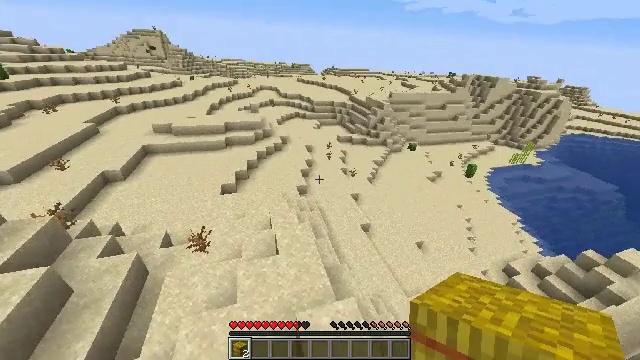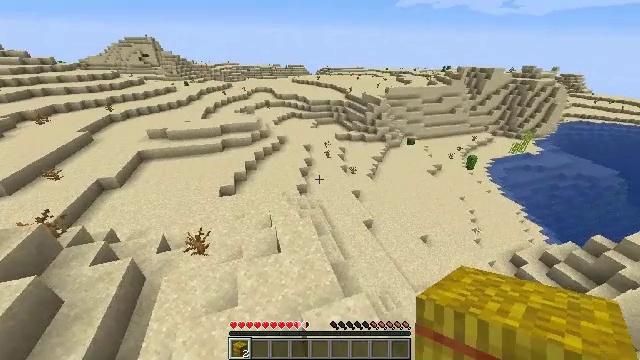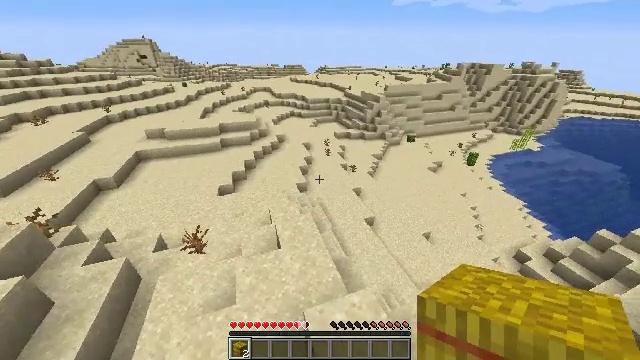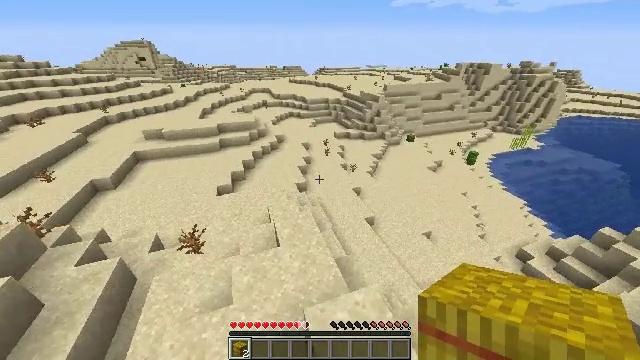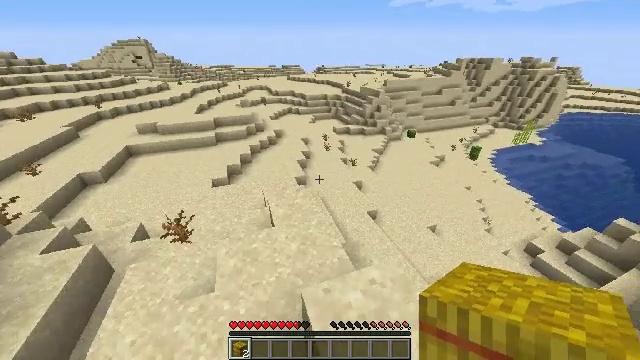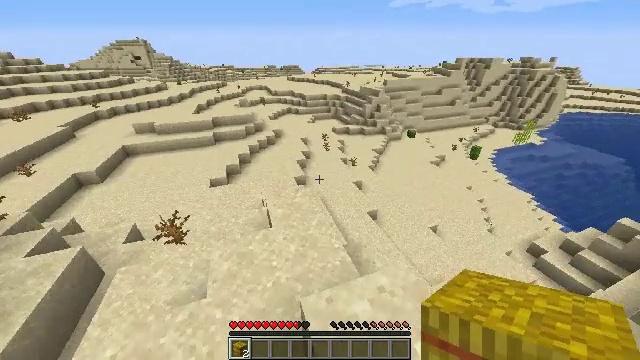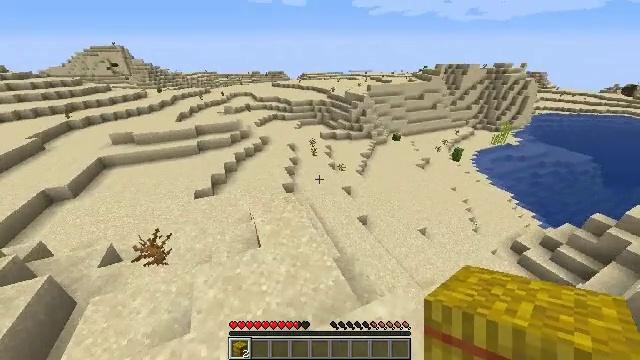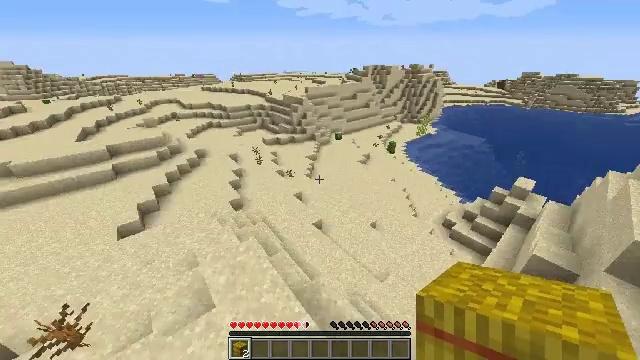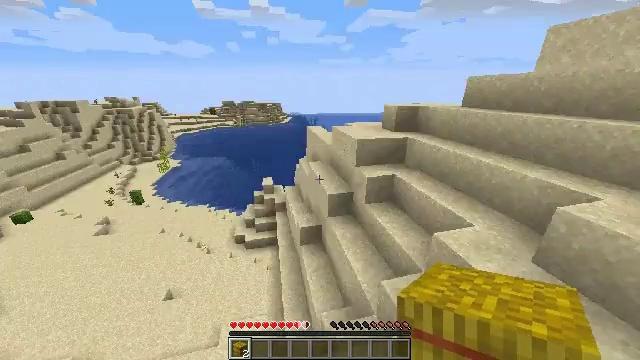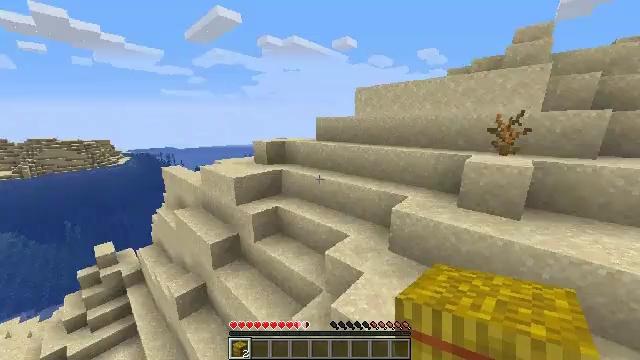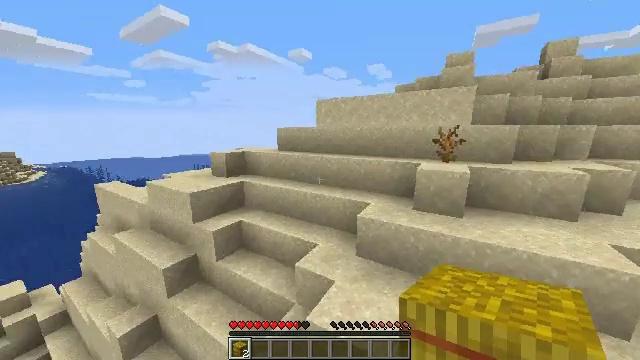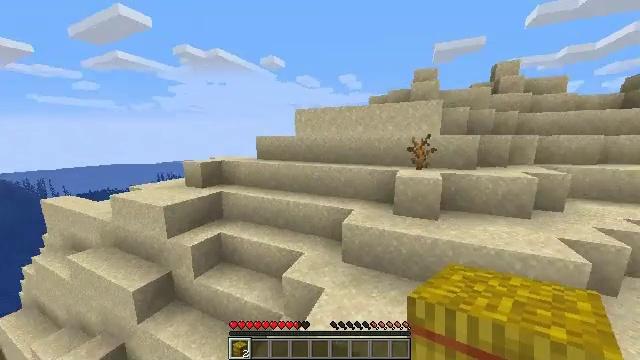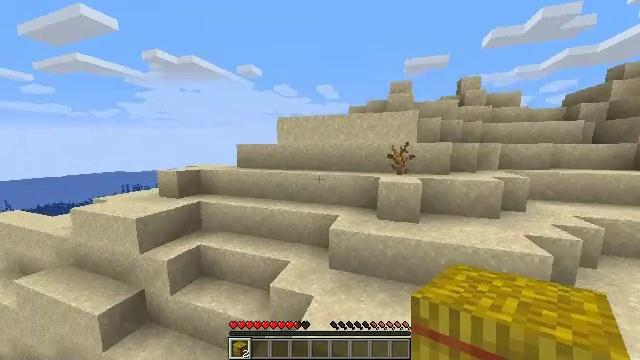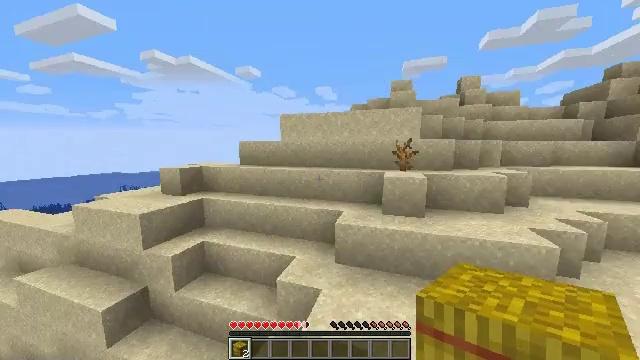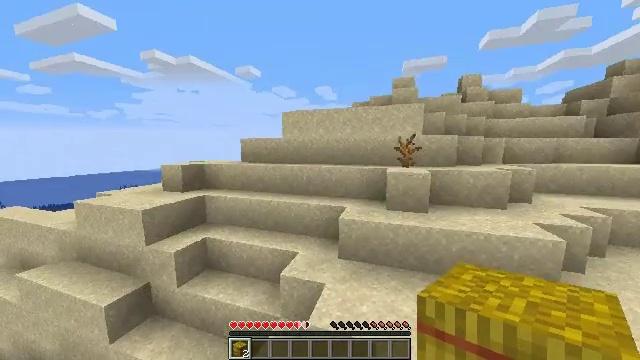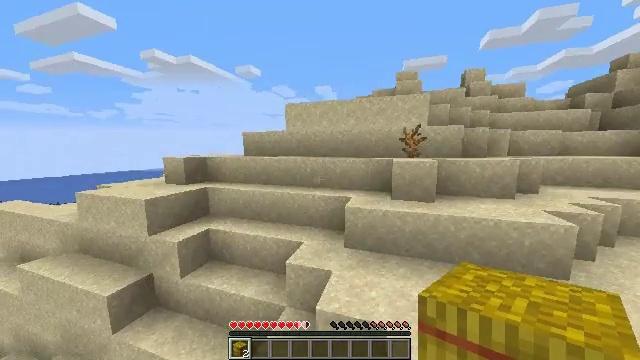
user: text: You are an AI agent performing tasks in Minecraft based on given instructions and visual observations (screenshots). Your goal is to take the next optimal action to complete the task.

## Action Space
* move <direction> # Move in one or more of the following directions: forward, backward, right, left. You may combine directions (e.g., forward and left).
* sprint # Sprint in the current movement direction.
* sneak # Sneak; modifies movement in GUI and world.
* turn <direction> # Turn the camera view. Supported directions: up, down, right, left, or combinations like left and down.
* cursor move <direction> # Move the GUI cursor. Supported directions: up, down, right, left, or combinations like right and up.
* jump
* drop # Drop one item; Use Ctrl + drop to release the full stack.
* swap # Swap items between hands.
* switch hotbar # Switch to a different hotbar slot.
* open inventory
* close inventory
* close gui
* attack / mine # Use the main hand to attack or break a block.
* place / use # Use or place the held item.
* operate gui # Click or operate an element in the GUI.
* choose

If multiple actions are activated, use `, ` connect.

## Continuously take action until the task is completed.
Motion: motion action
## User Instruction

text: Drop a hay block.
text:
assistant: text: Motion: move forward, sprint, jump
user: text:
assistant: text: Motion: move forward, sprint, jump
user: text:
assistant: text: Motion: move forward, sprint, jump
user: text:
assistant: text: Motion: move forward, sprint, jump
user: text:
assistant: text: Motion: move forward, sprint, jump
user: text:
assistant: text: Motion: move forward, sprint, turn right and up, jump
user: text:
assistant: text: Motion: move forward, sprint, turn right
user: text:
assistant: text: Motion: move forward, sprint, turn right and up
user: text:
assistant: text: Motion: move forward, sprint, turn right and up
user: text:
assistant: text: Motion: move forward, sprint, turn right and up, jump
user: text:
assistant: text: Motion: move forward, sprint, turn right and up, jump
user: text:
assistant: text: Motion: move forward, sprint, turn right and up, jump
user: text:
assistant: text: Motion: move forward, sprint, jump
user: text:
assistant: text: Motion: move forward, sprint, jump
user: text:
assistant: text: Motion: move forward, sprint, jump
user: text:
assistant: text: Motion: move forward, sprint, jump
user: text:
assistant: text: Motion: move forward, sprint, turn right, jump
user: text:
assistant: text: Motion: move forward, sprint, turn right, jump
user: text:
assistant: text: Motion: move forward, sprint, turn right and down, jump
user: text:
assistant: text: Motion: move forward, sprint, turn right and down, jump
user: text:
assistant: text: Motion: move forward, sprint, turn right, jump
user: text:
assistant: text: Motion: move forward, sprint, turn down, jump
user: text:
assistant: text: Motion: move forward, sprint, jump
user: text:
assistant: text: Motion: move forward, sprint, jump
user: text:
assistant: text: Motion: move forward, sprint, jump
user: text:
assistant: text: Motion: move forward, sprint, jump
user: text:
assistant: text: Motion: move forward, sprint, jump
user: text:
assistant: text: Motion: move forward, sprint, turn left, jump
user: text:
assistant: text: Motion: move forward, sprint, turn left, jump
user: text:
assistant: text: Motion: move forward, sprint, jump